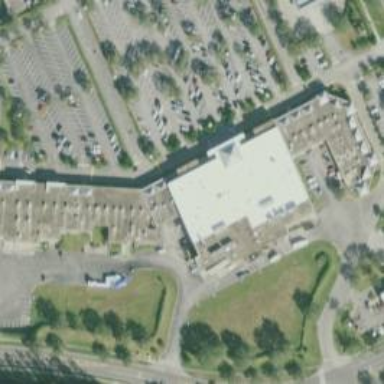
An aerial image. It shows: Supermarket.